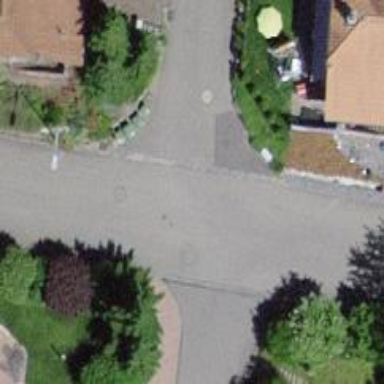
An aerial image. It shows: Residential road.